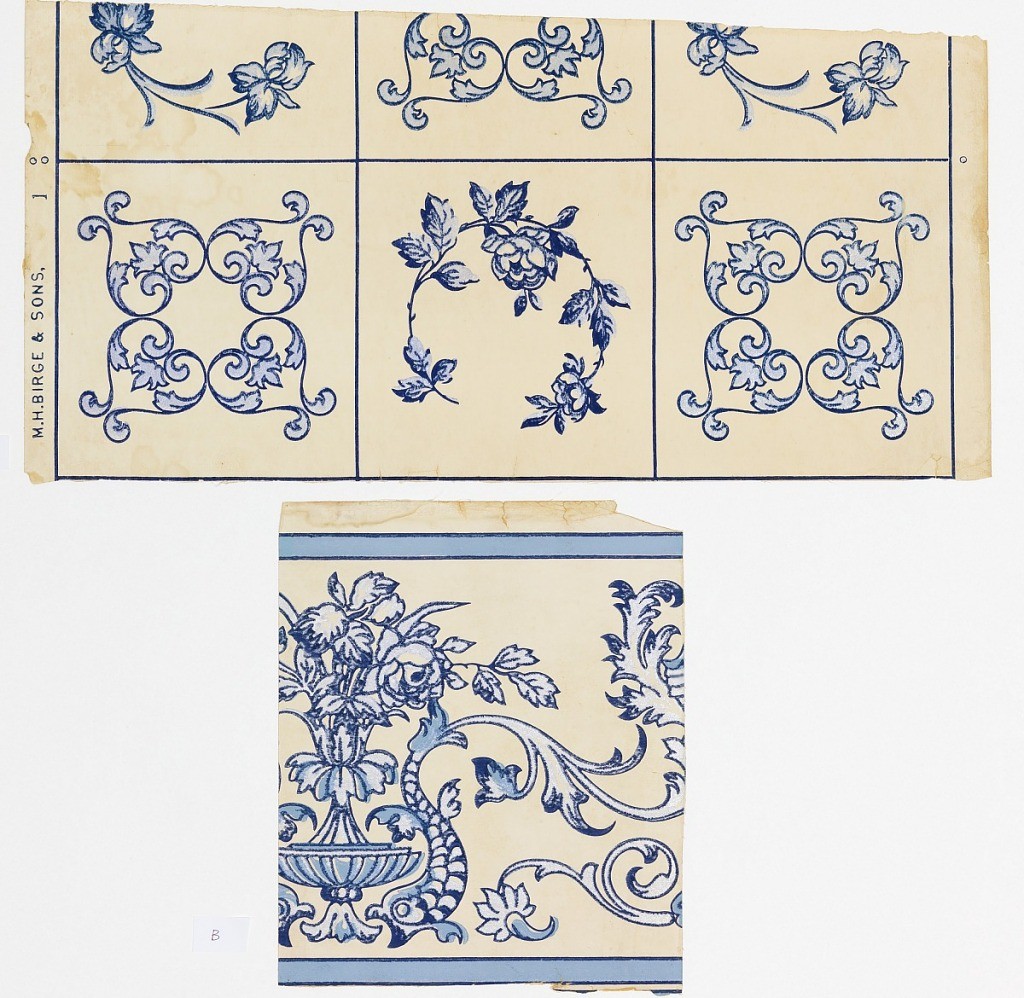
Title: Sidewall and border
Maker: M.H. Birge & Sons Co., 1834
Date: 1890–1900
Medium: Machine-printed, mica
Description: a) Simulates Dutch tile. Consists of two designs. One is a symmetrical design divided into four equal parts of blue scrolls, portions in powdered mica on ivory field. The second tile design is a circular spray of roses, partially printed in blue mica on ivory field; b) A border which simulates tile. This is a Renaissance design. Printed partially in blue mica on ivory.